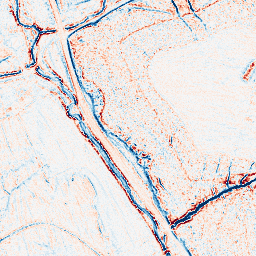
Category: edge_preserving
Decomposition family: anisotropic_diffusion
Decomposition parameters: iterations: 5
kappa: 10
gamma: 0.2
Upsampling method: regularized
Upsampling parameters: scale: 4
lambda_reg: 0.001
Upsampling scale: 4